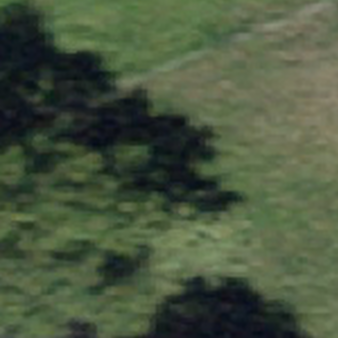
Label: other